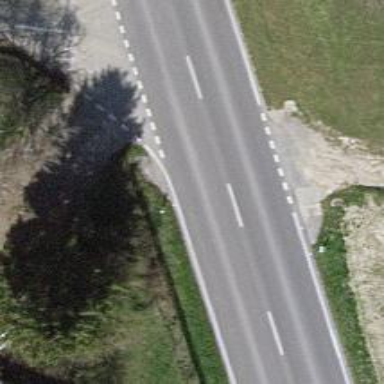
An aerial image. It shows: Asphalt road classified as primary highway.